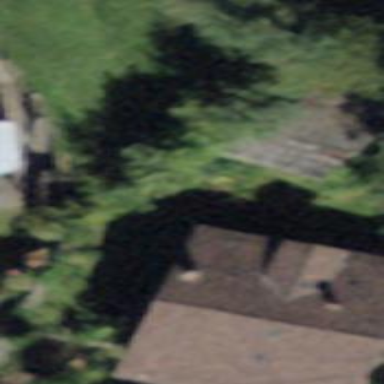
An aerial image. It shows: Residential building.